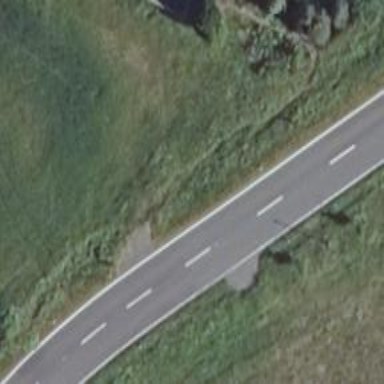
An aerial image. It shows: Driveway with grass surface.